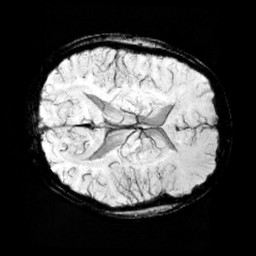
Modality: minIP
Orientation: axial
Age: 10
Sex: male
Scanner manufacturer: siemens
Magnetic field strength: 3 T
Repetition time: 0.027 s
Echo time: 0.02 s